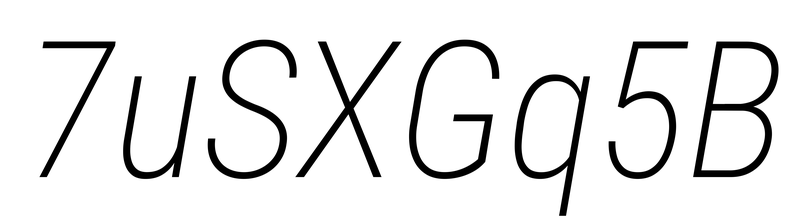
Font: Roboto-Italic_Condensed_ExtraLight_Italic